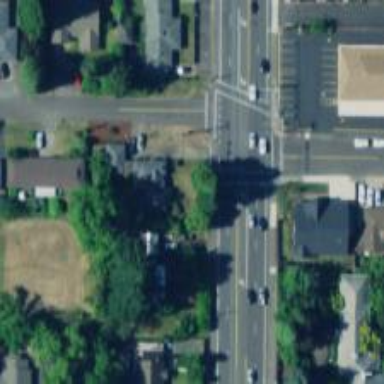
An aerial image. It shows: Solid stop line on the road.